九年级 · 组合数学
嘉嘉用大小和形状都完全一样的正方形按照一定规律排放了一组图案 (如图所示),每个图案中他只在最下面的正方形上写“城”字, 寓意“众志成城, 抗击疫情”. 其中第 (1)个图案中有 1 个正方形, 第（2）个图案中有 3 个正方形, 第（3）个图案中有 6 个正方形，...按照此规律，从第（10）个图案中随机抽取一个正方形，抽到带“城”字正方形的概率是（）

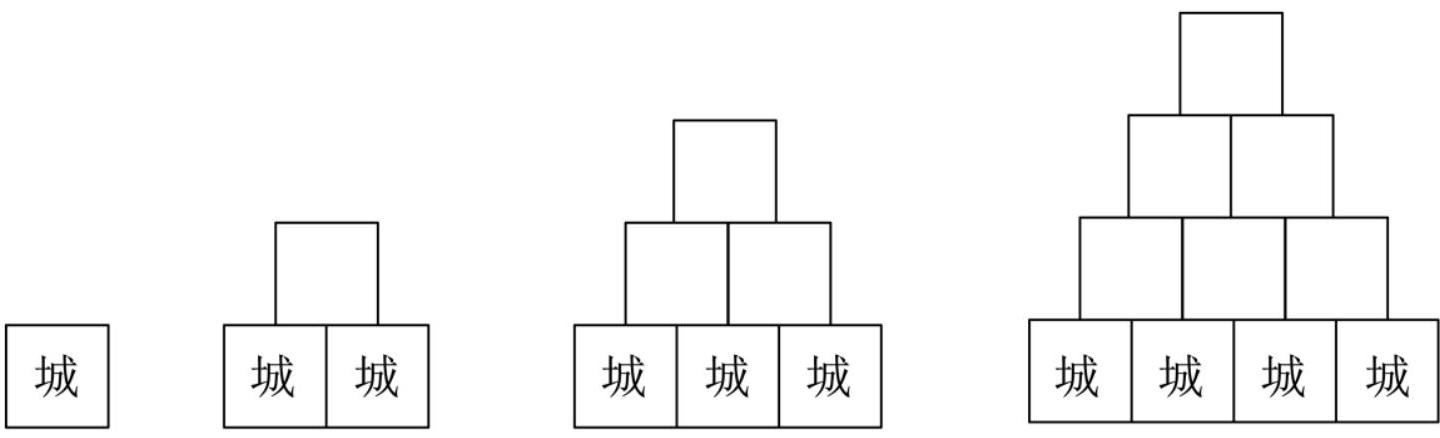
A. $\frac{2}{11}$
B. $\frac{1}{11}$
C. $\frac{1}{5}$
D. $\frac{2}{9}$

答案: A
解析: 先根据已知图形得出第 10 个图形中, 正方体一共有 $1+2+3+\ldots . .+9+10=55$个, 再用带“城”字的正方体个数除以总个数即可得.

【详解】解: $\because$ 第 1 个图形中正方体的个数为 1 ,

第 2 个图形中正方体的个数 $3=1+2$,
第 3 个图形中正方体的个数 $6=1+2+3$,

$\therefore$ 第 10 个图形中, 正方体一共有 $1+2+3+\ldots . .+10=55$ (个), 其中写有“城”字的正方体有 10 个,

$\therefore$ 抽到带“城”字正方体的概率是 $\frac{10}{55}=\frac{2}{11}$.

故选: A.

【点睛】本题主要考查概率公式及图形的变化规律, 解题的关键是得出第 10 个图形中正方体个数和概率公式.